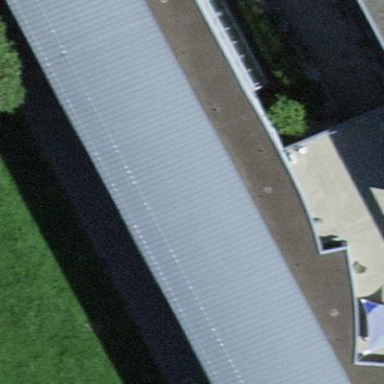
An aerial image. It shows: School building with school amenities.